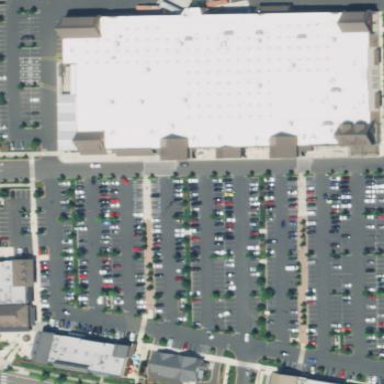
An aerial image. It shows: Retail area.